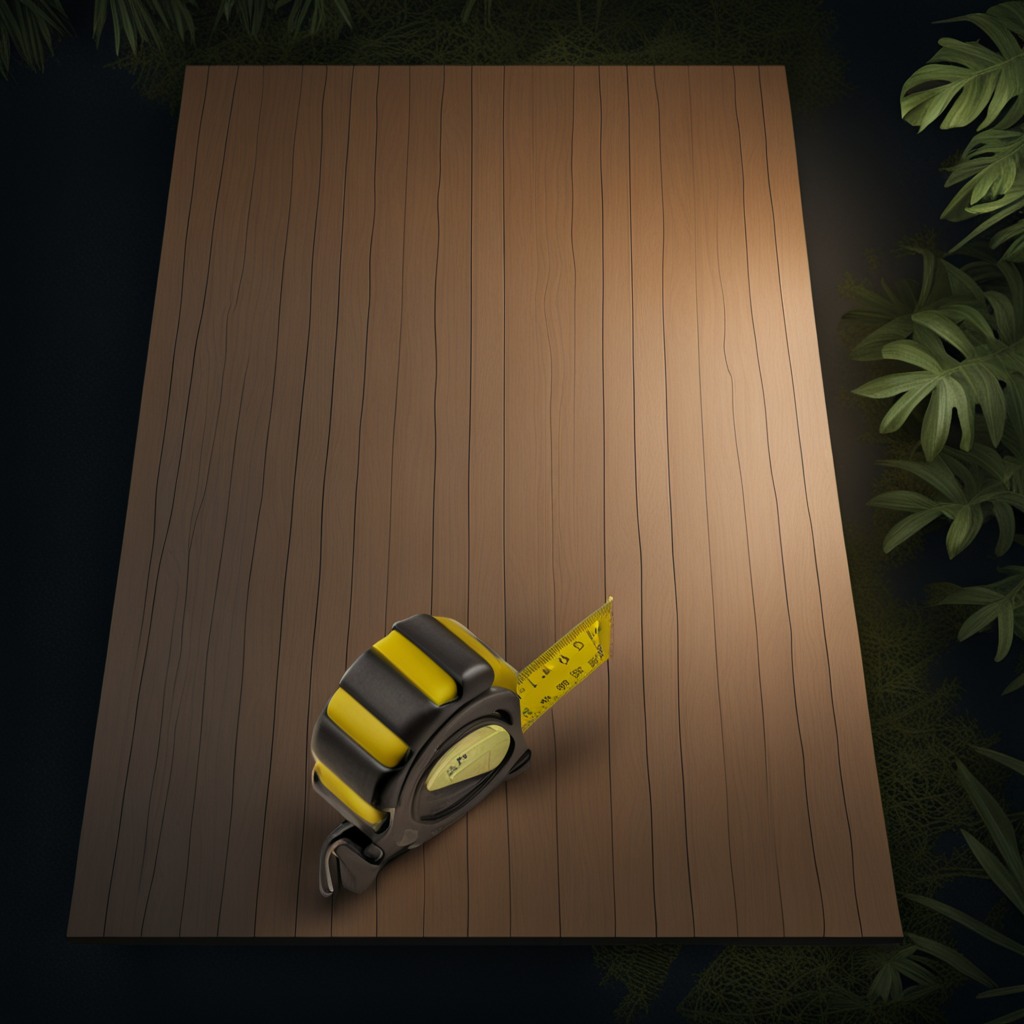
A measuring tape is lying on a wooden table inside a jungle field workshop tent at night.